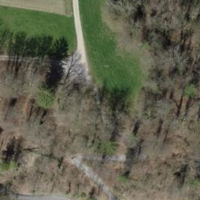
EUNIS habitat code: 44
Species observed at this site:
Fagus sylvatica